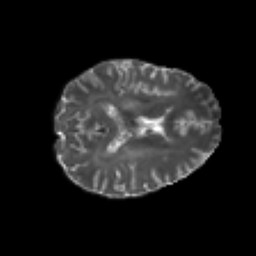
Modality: T2w
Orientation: axial
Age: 41
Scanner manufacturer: philips
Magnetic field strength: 3 T
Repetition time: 8.6 s
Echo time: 0.127 s